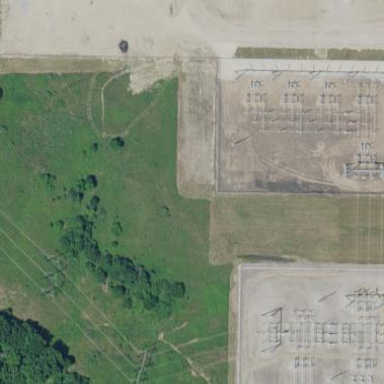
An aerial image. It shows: Power substation enclosed by fence.